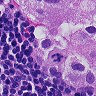
Metastatic tissue present: yes